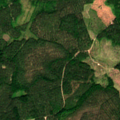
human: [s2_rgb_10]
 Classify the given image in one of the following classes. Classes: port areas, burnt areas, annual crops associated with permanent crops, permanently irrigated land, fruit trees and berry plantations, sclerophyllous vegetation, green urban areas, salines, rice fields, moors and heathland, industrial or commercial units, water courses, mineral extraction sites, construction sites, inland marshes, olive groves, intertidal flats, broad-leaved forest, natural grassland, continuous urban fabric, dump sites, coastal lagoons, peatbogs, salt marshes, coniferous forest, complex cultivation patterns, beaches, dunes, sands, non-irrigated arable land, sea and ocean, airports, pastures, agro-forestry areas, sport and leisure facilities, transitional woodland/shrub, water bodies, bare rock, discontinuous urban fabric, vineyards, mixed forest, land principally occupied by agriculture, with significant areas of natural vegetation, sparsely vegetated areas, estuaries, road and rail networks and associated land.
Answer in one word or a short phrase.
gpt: coniferous forest